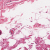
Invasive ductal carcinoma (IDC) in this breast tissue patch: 0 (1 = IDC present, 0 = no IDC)